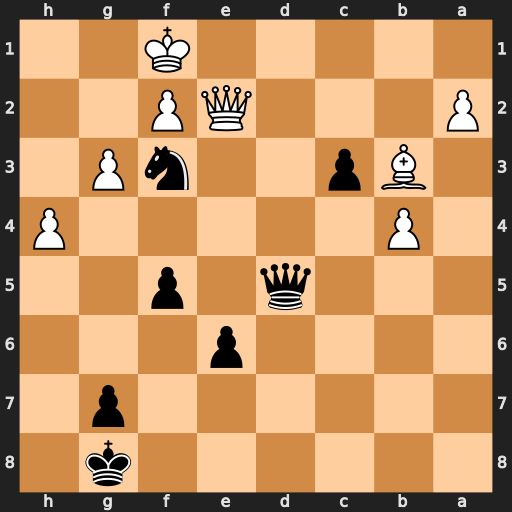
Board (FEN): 6k1/6p1/4p3/3q1p2/1P5P/1Bp2nP1/P3QP2/5K2
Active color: b
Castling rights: -
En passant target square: -
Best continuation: Nd2+ Kg1 Nxb3